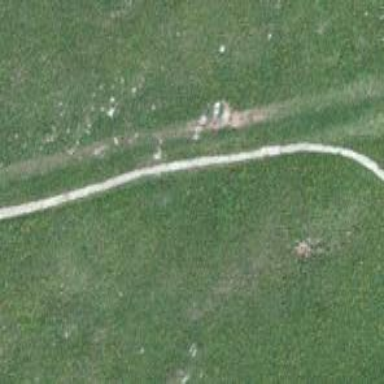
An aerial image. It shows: Path.